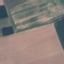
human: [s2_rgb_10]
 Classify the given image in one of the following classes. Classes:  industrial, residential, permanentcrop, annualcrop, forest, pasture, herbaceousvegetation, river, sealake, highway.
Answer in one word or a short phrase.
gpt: AnnualCrop